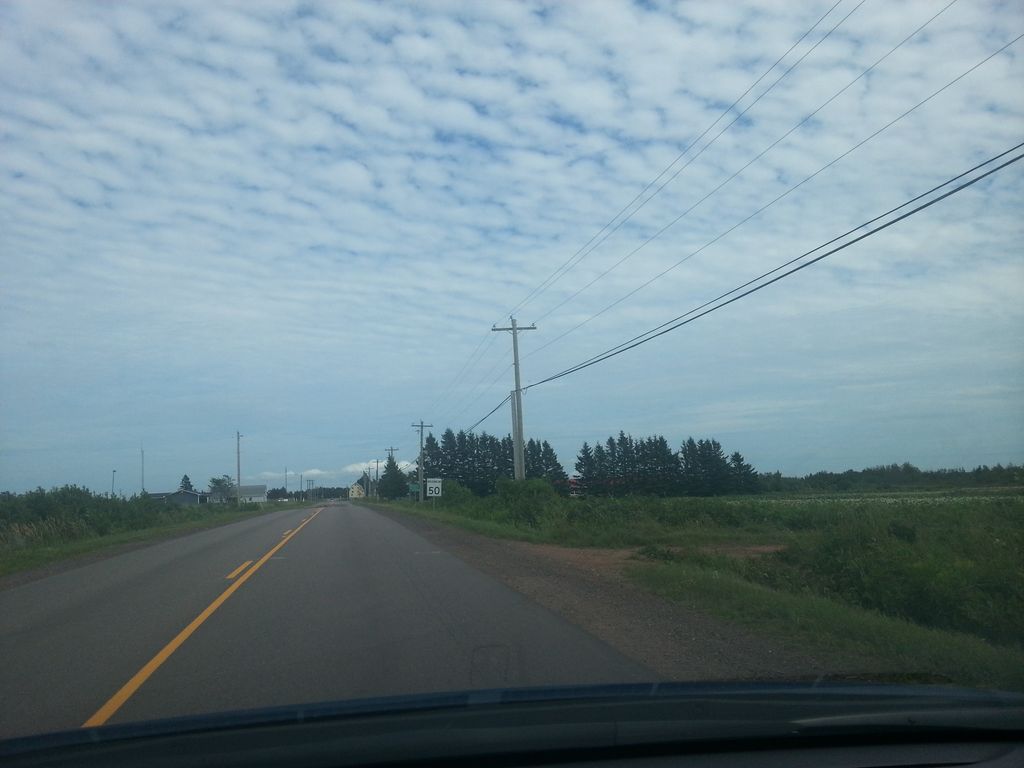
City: charlottetown